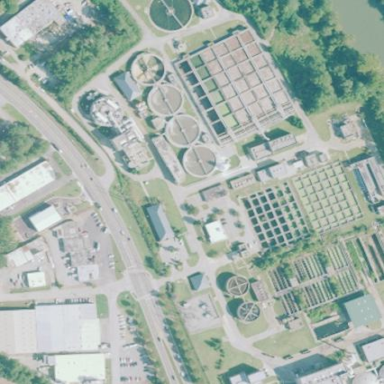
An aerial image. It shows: Wastewater plant.